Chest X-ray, AP view. Patient: 62 years old, sex M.
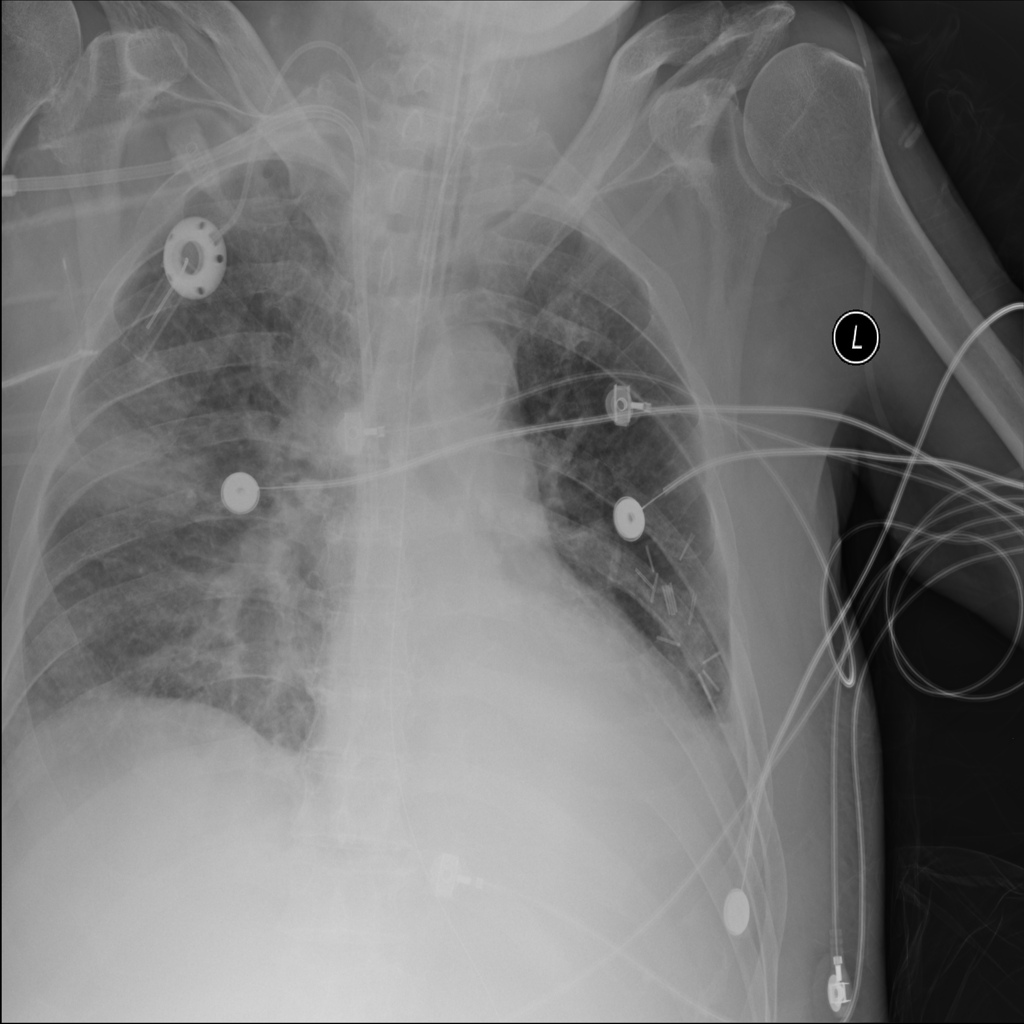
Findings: Atelectasis, Consolidation